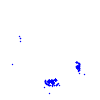
Particle: kaon